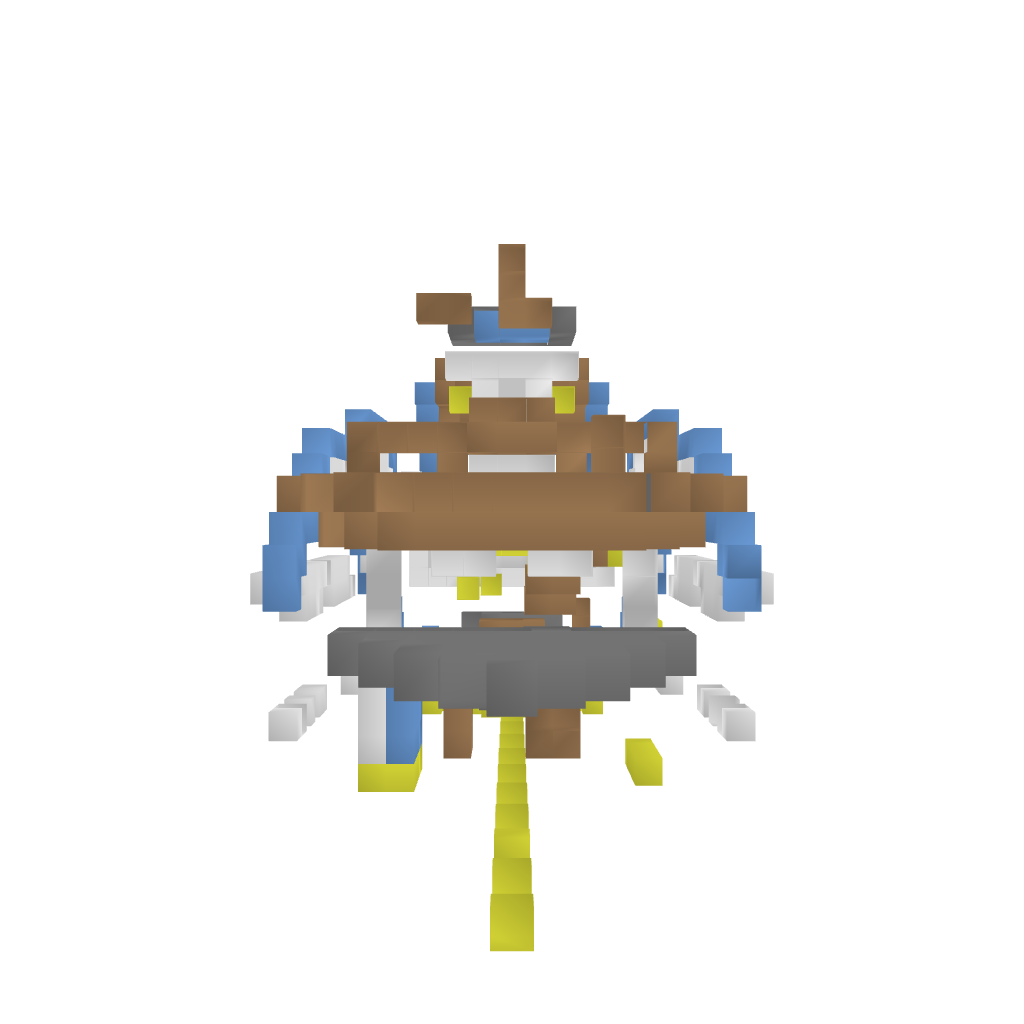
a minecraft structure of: Yaht (Ecl1pse8) 1.7.2 bad low quality